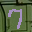
Label: 7